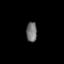
Tissue: lung
Cell type: Epithelial cells
Senescence score: 0.2363
Nuclear area (px): 207
Mean DAPI intensity: 115.328